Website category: university
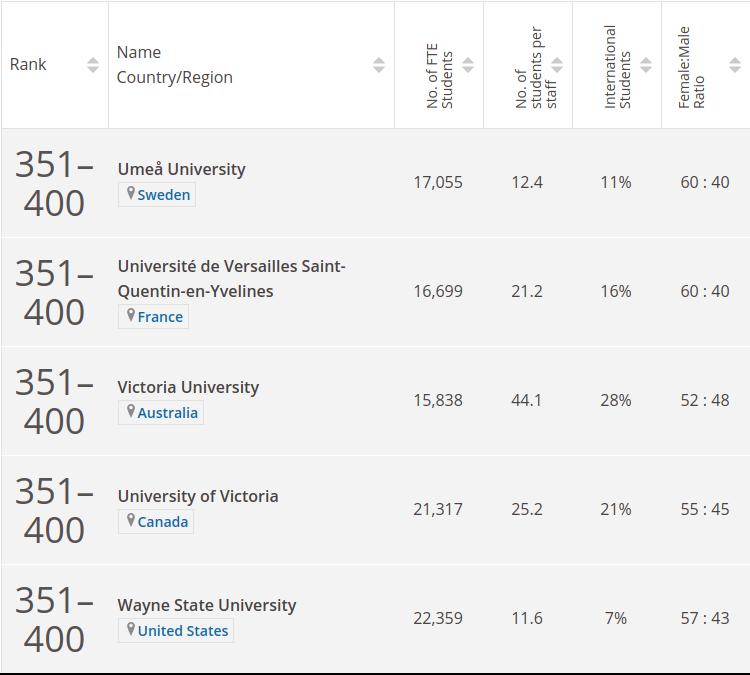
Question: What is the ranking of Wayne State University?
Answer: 351400

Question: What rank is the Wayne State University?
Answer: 351400

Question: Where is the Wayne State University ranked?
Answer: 351400

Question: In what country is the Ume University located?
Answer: Sweden

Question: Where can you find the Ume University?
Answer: Sweden

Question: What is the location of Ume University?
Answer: Sweden

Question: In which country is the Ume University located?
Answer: Sweden

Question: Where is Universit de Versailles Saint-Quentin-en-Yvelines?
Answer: France

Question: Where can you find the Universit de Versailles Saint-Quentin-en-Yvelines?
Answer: France

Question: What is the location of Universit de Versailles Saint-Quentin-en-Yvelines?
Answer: France

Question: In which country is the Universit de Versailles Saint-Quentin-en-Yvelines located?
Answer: France

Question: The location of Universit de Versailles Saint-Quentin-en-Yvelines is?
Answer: France

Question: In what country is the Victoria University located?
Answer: Australia

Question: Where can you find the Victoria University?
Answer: Australia

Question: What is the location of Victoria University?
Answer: Australia

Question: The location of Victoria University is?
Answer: Australia

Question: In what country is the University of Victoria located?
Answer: Canada

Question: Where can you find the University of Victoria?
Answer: Canada

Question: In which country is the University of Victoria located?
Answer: Canada

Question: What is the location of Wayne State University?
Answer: United States

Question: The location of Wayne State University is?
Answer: United States

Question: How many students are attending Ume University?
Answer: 17,055

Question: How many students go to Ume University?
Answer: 17,055

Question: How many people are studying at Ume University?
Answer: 17,055

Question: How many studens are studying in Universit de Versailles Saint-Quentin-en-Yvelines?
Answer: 16,699

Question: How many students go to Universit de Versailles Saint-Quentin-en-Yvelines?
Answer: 16,699

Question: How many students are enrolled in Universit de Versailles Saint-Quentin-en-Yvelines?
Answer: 16,699

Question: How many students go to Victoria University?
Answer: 15,838

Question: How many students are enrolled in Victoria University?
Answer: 15,838

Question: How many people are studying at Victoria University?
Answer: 15,838

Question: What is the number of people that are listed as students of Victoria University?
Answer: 15,838

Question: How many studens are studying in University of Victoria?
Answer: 21,317

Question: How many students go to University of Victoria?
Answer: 21,317

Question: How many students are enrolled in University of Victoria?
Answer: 21,317

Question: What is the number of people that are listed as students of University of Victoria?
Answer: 21,317

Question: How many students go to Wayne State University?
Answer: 22,359

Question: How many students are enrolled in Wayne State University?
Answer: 22,359

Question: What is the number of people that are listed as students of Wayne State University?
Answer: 22,359

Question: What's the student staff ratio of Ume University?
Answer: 12.4

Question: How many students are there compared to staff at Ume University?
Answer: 12.4

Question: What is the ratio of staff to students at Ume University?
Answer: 12.4

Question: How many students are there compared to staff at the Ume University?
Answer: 12.4

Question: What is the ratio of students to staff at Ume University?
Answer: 12.4

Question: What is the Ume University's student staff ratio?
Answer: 12.4

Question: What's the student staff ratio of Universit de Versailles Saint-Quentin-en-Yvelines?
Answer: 21.2

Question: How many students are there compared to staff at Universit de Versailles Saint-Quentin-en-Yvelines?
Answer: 21.2

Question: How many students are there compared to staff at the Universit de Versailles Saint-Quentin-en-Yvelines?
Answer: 21.2

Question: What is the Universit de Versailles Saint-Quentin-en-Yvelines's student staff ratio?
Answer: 21.2

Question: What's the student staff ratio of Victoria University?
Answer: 44.1

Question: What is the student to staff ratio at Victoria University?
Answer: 44.1

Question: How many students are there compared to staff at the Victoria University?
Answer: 44.1

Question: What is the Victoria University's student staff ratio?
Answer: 44.1

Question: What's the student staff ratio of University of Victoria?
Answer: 25.2

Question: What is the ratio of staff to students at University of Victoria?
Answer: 25.2

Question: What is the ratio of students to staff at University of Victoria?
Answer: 25.2

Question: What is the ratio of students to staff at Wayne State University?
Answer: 11.6

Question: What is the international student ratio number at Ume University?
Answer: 11%

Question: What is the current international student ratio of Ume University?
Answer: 11%

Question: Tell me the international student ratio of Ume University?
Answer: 11%

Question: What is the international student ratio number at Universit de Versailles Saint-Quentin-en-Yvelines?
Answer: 16%

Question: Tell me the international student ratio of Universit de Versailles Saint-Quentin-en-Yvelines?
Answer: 16%

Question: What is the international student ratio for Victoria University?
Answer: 28%

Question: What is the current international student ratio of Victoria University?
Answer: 28%

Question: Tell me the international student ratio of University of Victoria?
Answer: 21%